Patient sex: F
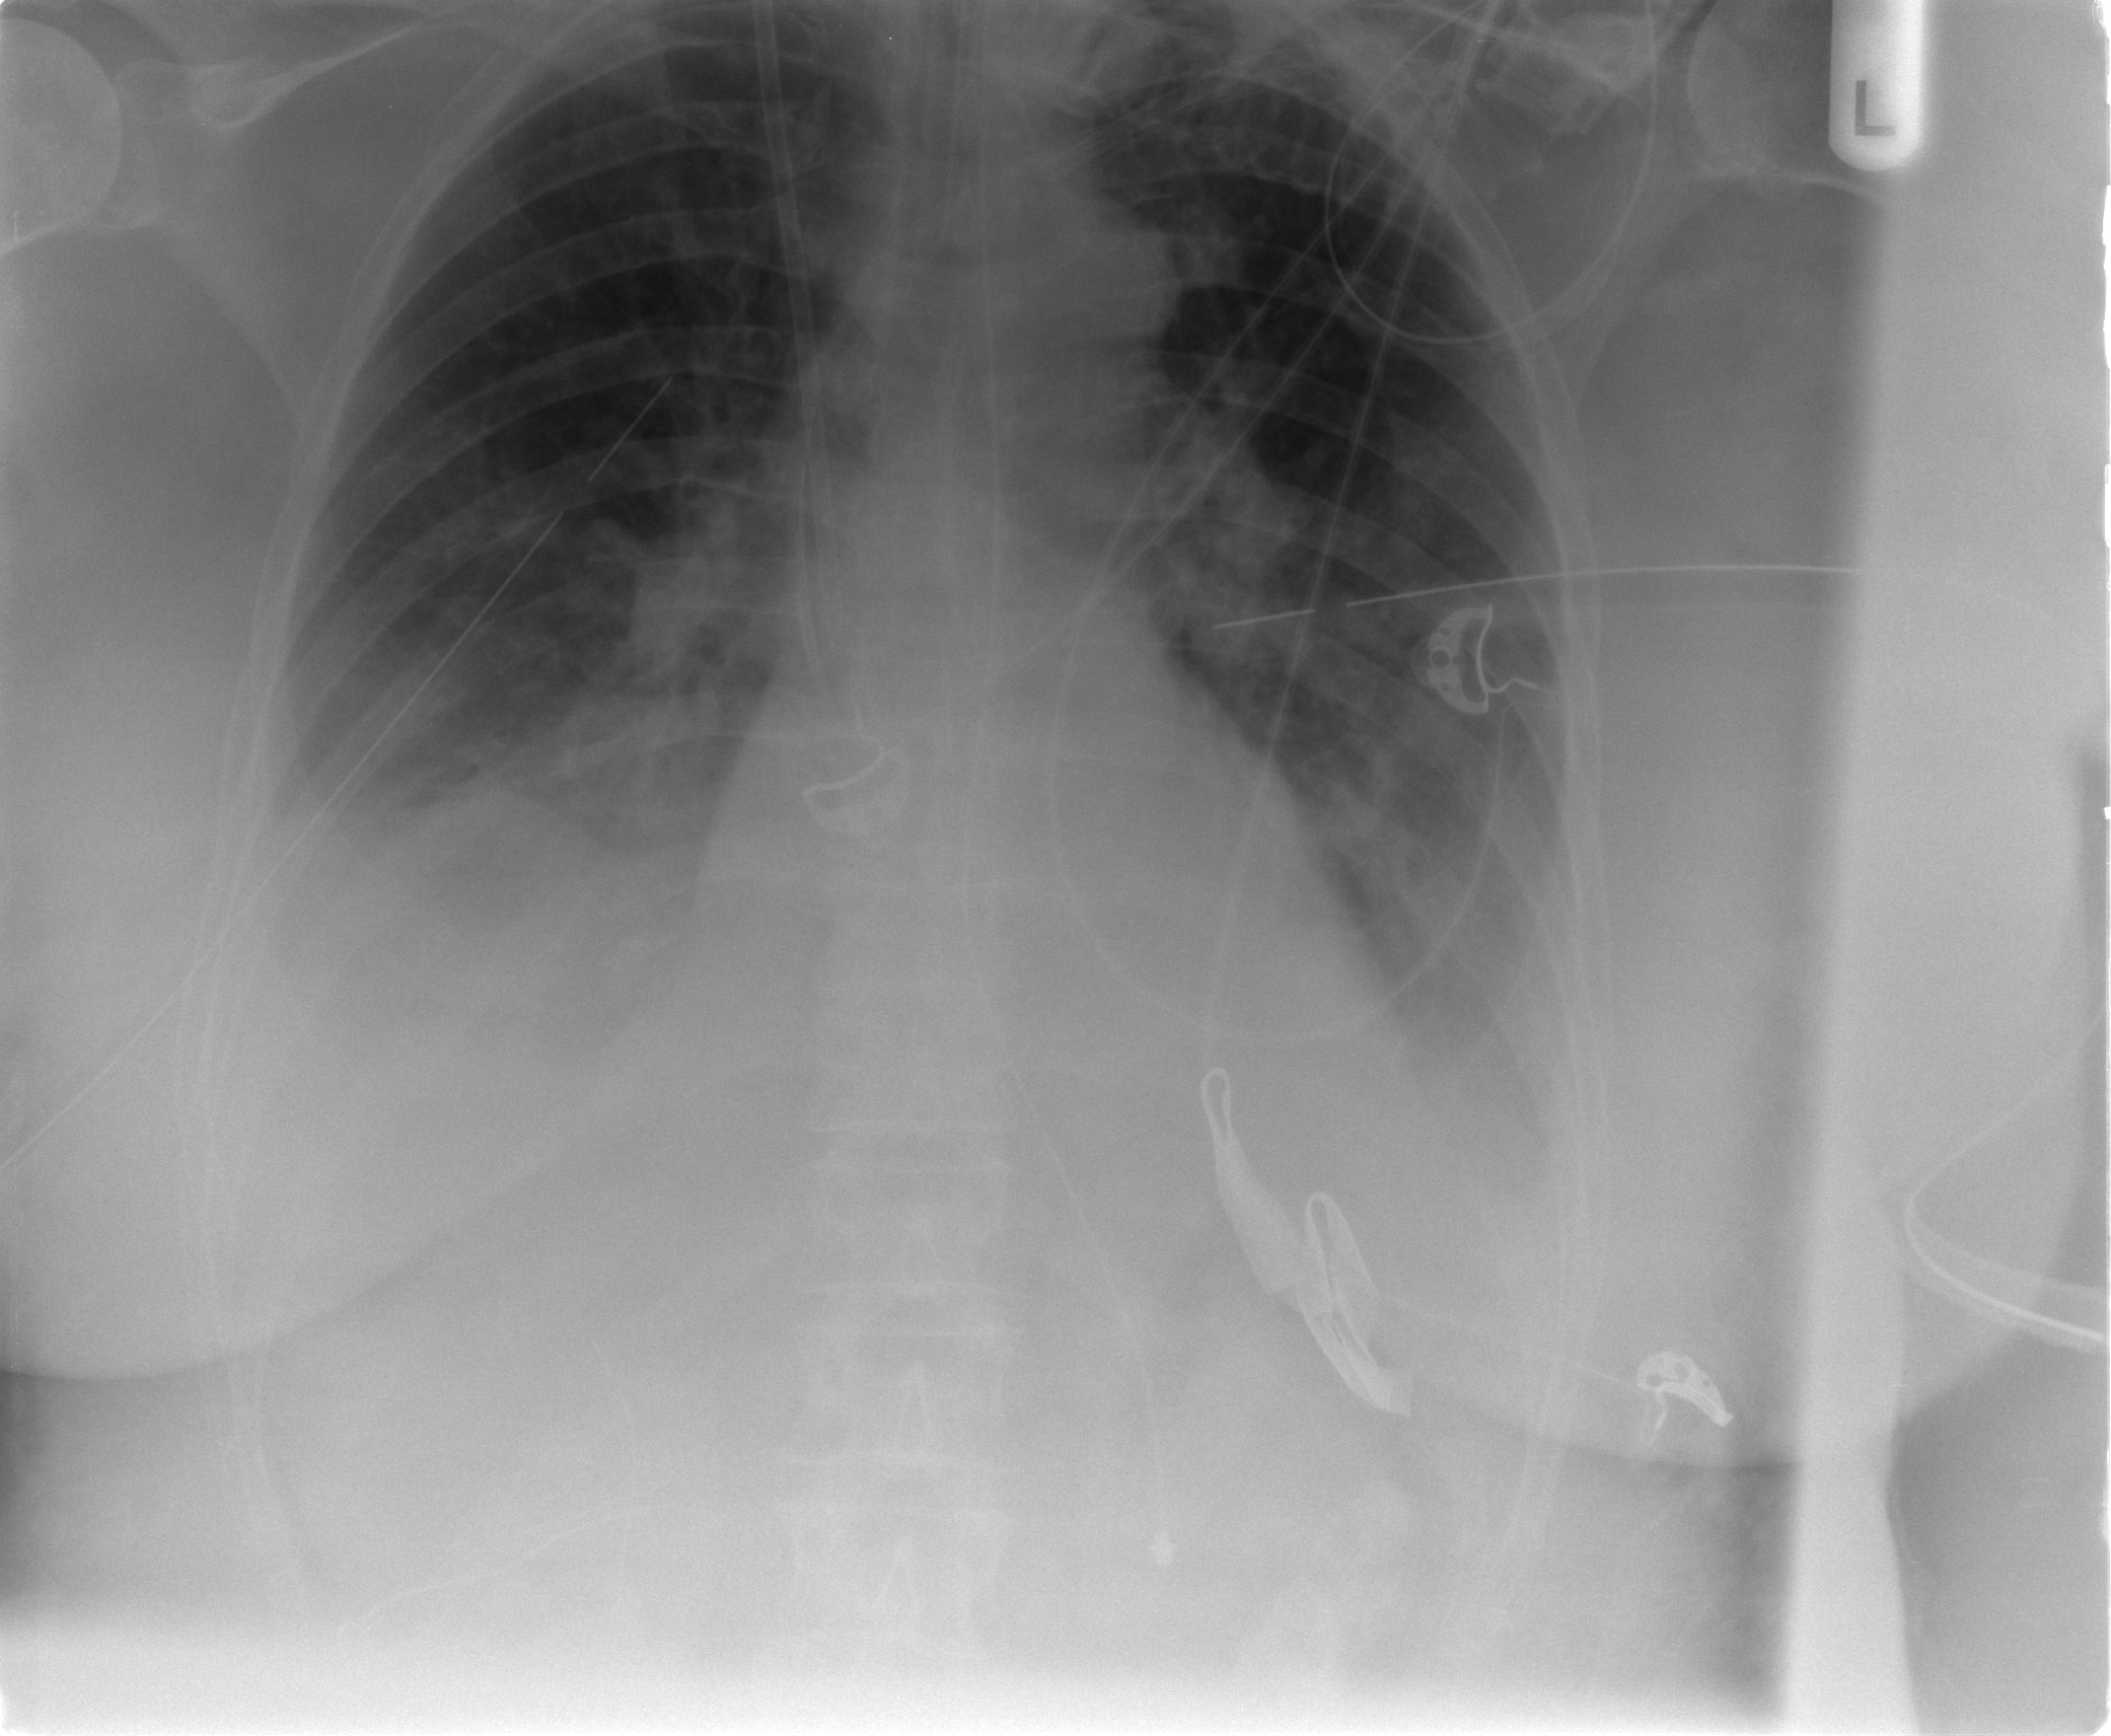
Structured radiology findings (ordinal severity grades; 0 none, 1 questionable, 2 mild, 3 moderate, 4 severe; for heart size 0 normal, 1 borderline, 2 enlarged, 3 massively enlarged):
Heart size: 0
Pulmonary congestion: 2
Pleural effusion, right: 2
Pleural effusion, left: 2
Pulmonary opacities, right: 2
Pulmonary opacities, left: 0
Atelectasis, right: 2
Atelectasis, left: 2